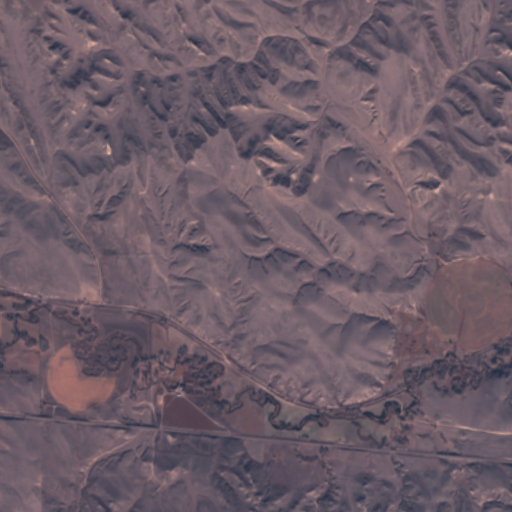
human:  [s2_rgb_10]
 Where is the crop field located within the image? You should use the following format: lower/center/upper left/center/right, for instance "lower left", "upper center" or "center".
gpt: The crop field is located in the lower left of the image.
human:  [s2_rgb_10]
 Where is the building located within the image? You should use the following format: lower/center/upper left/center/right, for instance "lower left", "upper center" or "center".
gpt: The building is located in the lower center of the image.
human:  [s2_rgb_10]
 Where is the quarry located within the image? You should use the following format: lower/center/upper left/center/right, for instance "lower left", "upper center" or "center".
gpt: There is no quarry in the image.